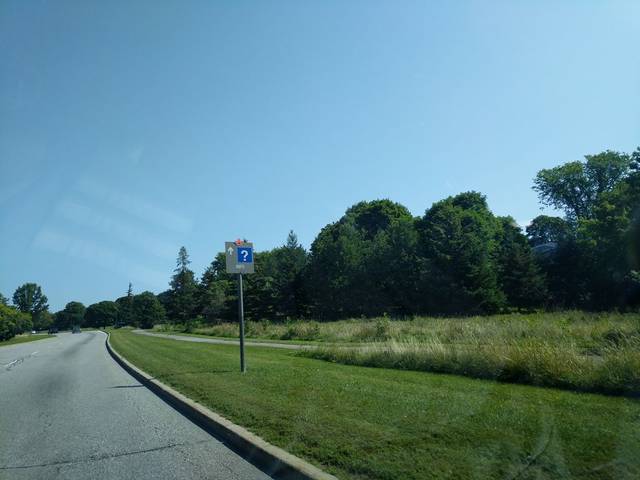
Region: Canada
Coordinates: 45.379, -75.778